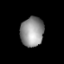
Tissue: lung
Cell type: Fibroblasts
Senescence score: 0.6268
Nuclear area (px): 673
Mean DAPI intensity: 147.232